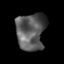
Tissue: skin
Cell type: Epithelial cells
Senescence score: 0.2273
Nuclear area (px): 1055
Mean DAPI intensity: 90.112